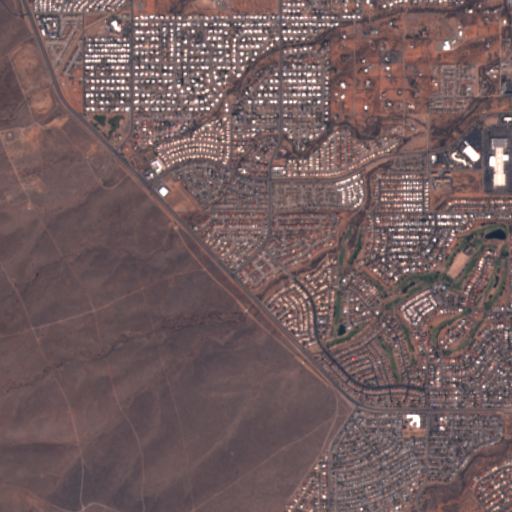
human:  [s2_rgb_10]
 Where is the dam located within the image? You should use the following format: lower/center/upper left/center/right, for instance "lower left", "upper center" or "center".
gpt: The dam is located in the center right of the image.
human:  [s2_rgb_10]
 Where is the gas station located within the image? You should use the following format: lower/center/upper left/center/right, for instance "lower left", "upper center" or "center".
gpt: The gas station is located in the center left of the image.
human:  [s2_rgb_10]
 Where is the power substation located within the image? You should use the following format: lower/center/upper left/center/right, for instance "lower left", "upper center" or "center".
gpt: The power substation is located in the upper left of the image.
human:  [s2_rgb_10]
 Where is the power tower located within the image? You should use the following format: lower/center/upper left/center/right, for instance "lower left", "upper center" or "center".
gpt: The power tower is located in the upper left of the image.
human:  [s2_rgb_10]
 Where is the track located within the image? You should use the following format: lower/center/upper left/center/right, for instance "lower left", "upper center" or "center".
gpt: There is no track in the image.